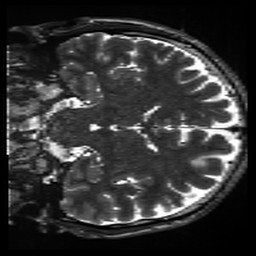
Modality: inplaneT2
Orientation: coronal
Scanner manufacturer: siemens
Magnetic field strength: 3 T
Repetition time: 11 s
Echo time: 0.059 s